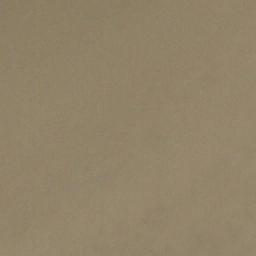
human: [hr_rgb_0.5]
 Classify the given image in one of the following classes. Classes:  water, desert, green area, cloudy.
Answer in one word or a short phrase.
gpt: cloudy